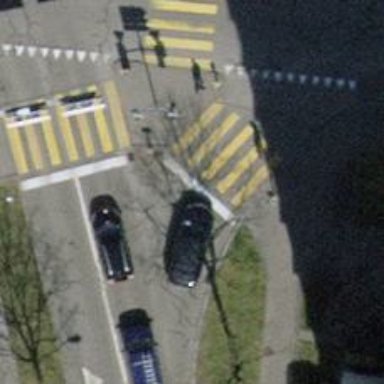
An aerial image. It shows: Road with traffic signals.